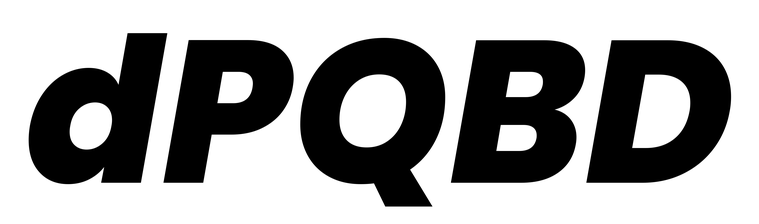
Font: Poppins-ExtraBoldItalic